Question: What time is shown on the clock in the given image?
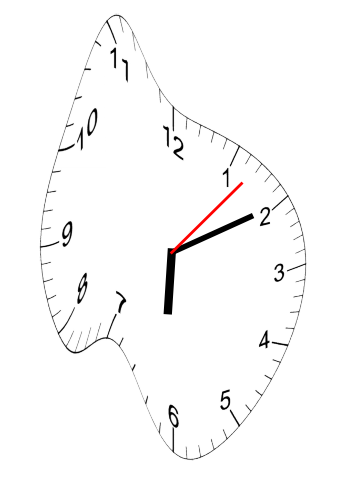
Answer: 06:10:07